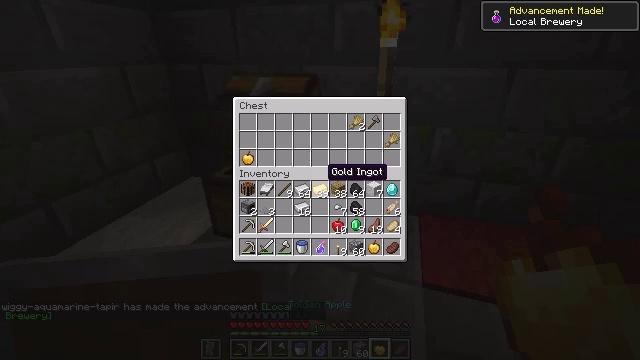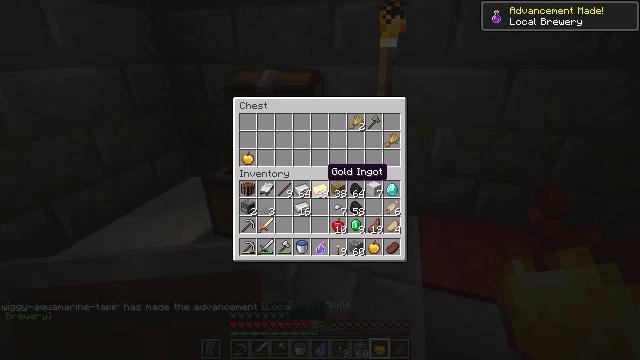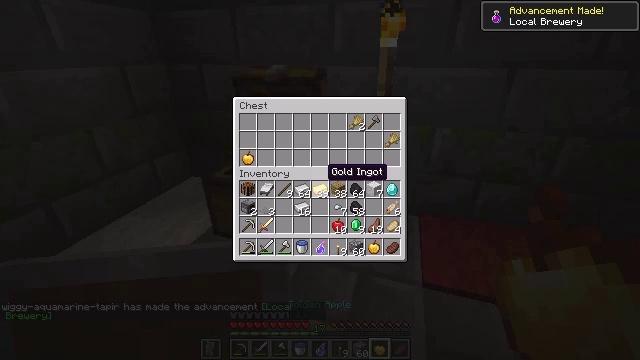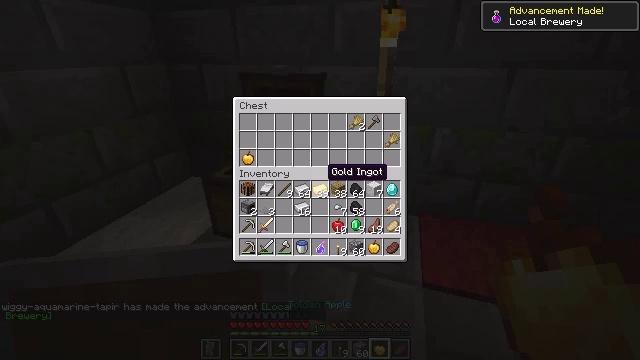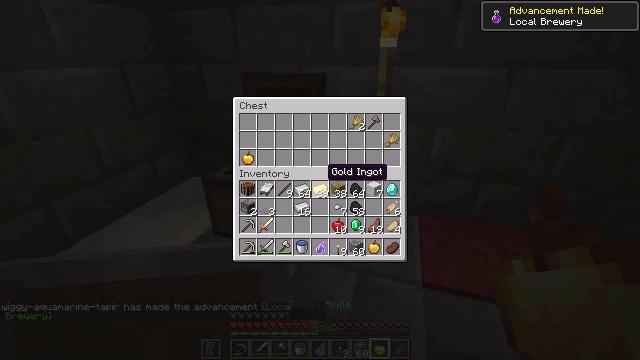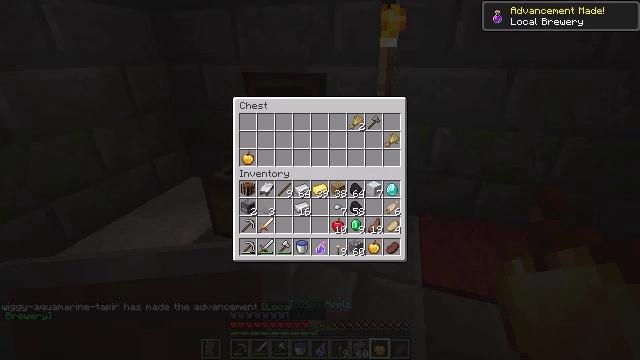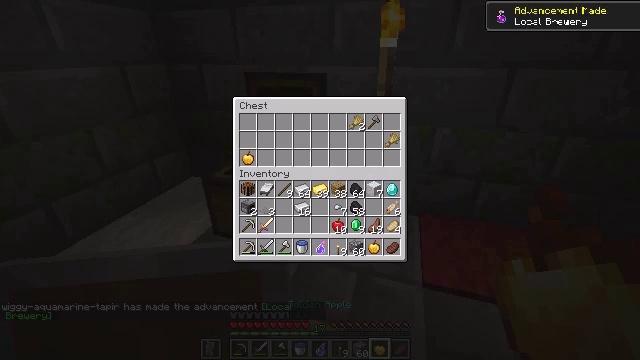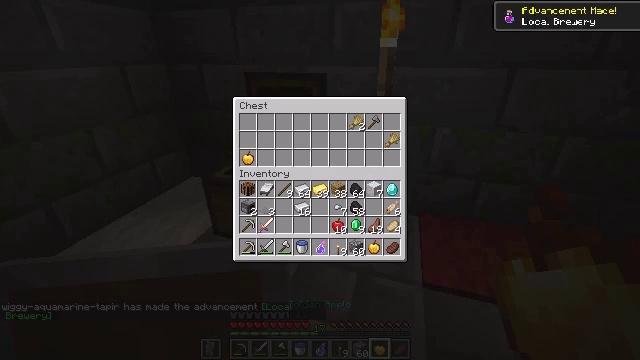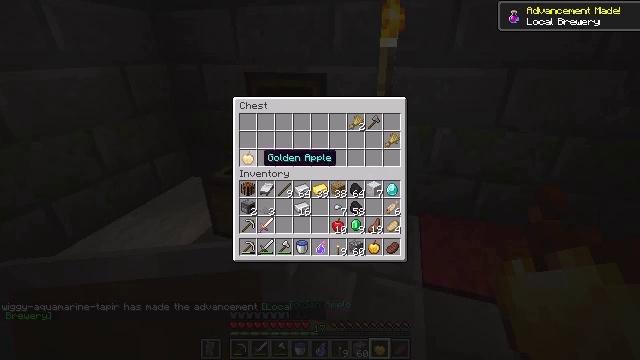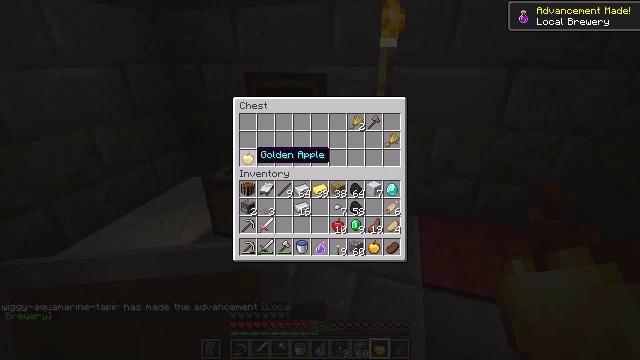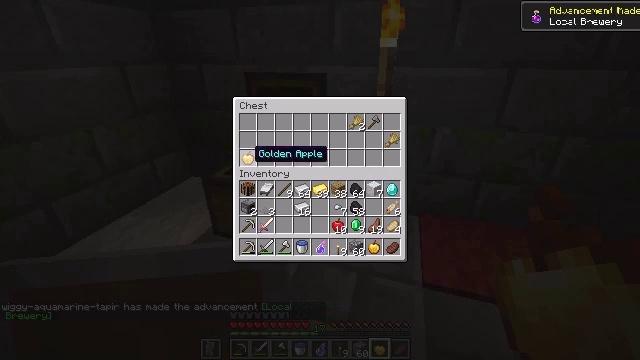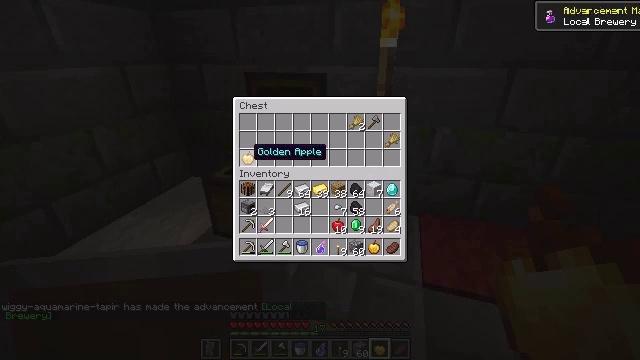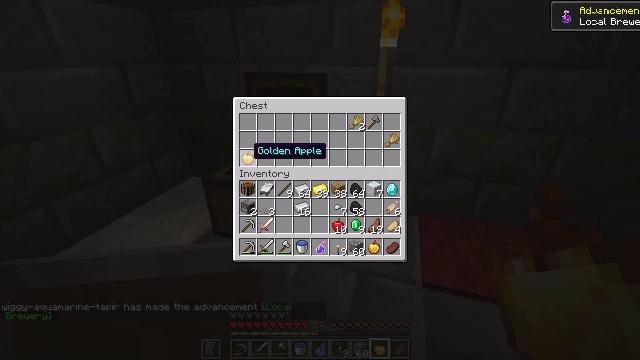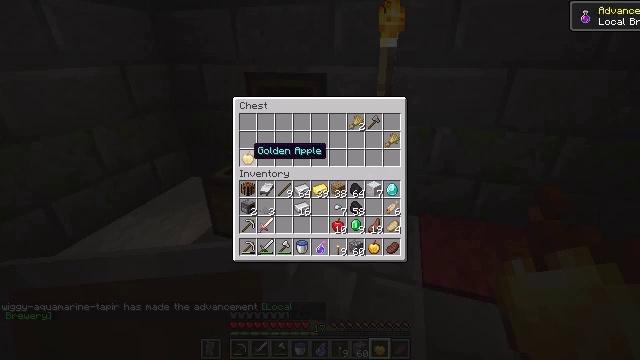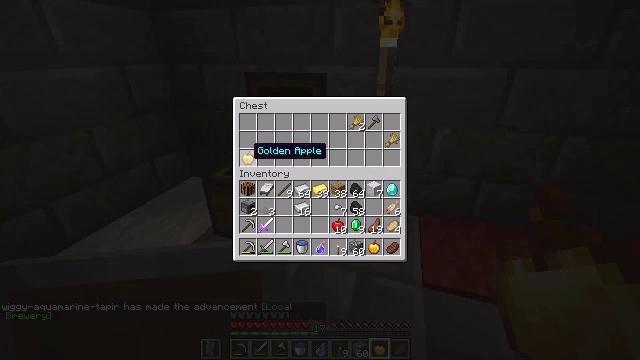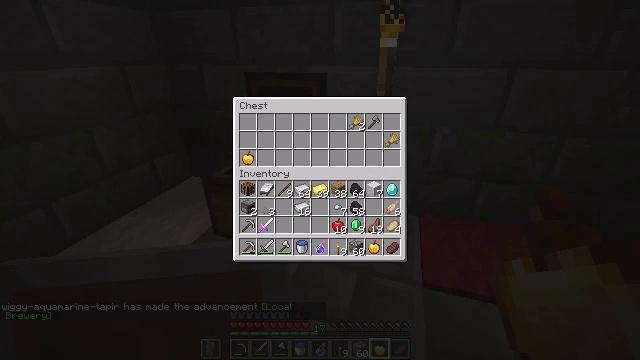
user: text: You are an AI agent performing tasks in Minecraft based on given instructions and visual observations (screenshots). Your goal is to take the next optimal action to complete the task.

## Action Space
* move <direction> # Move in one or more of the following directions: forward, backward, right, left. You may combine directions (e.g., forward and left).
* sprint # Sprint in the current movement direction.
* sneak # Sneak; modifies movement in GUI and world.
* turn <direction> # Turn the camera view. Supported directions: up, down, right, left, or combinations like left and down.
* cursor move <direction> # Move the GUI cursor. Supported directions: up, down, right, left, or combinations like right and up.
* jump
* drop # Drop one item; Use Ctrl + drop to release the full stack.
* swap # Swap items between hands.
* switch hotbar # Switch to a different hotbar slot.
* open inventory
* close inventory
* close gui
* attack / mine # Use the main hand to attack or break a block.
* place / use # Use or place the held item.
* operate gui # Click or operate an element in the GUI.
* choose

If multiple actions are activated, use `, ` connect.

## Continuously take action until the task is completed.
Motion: motion action
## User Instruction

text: Collect iron bars by breaking them.
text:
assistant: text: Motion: no_op
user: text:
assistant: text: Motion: no_op
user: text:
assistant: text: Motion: no_op
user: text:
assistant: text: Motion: no_op
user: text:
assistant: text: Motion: cursor move left
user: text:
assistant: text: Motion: cursor move left
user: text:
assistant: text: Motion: cursor move left
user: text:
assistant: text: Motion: no_op
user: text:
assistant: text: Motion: no_op
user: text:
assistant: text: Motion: sneak
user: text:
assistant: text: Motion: sneak
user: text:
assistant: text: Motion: sneak
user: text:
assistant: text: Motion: sneak
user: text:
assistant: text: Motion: sneak
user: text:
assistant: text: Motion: sneak, cursor move right and down, operate gui
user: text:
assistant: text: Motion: no_op
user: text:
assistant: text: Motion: no_op
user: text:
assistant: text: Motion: cursor move left
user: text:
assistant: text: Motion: no_op
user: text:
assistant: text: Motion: no_op
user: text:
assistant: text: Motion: no_op
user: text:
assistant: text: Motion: no_op
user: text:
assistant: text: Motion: no_op
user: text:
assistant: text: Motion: no_op
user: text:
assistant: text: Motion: no_op
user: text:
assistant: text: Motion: no_op
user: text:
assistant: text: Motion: cursor move left and up
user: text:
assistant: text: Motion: sneak, cursor move left and up
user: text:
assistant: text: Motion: sneak, cursor move left and up
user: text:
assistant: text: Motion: sneak, cursor move left and up